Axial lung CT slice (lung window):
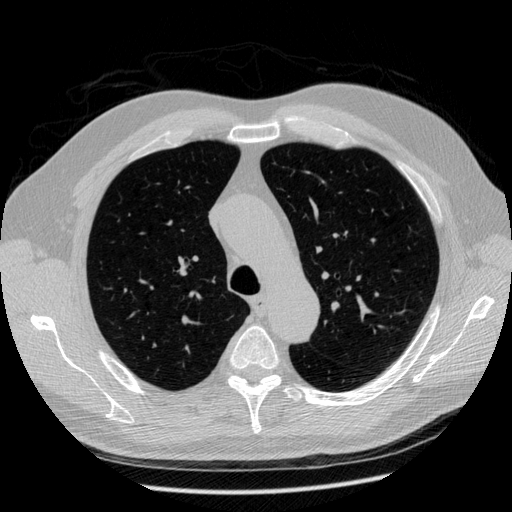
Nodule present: no